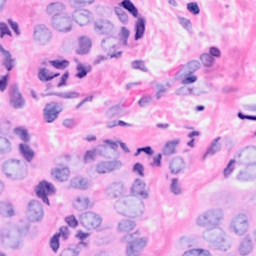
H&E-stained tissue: Breast